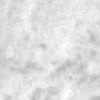
Label: no_change